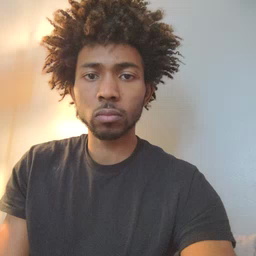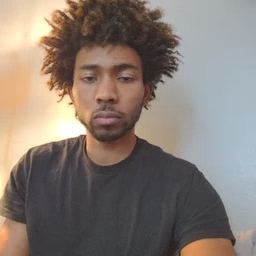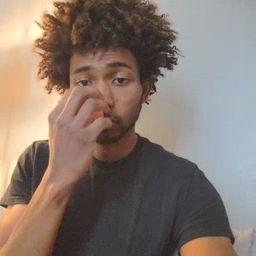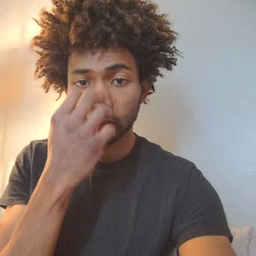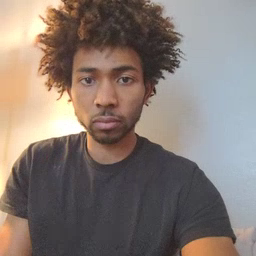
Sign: clown